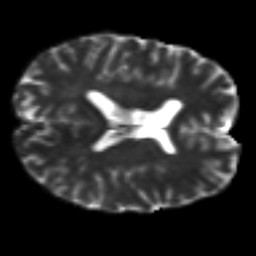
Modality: T2w
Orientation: axial
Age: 25
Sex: male
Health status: healthy
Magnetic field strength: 3 T
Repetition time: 8.4 s
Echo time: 0.0926 s